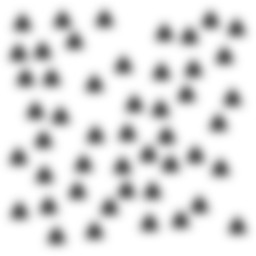
Squares: 0
Triangles: 48
Stars: 0
Total shapes: 48